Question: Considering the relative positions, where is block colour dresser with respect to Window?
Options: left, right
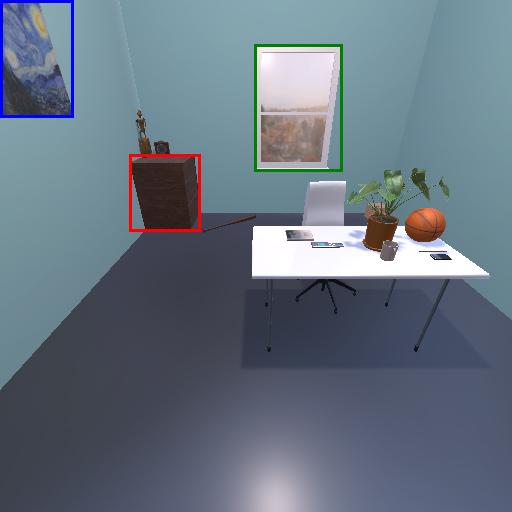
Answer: left